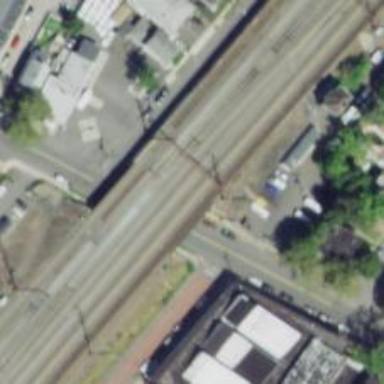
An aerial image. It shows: Bridge over electrified railway with contact line.